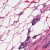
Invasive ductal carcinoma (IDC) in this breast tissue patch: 1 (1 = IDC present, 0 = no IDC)